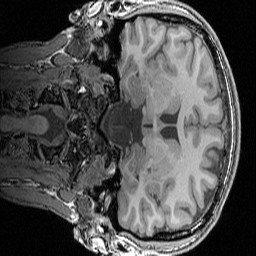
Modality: T1w
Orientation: coronal
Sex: male
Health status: ill
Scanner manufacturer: siemens
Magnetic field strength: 3 T
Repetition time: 1.57 s
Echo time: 0.00342 s